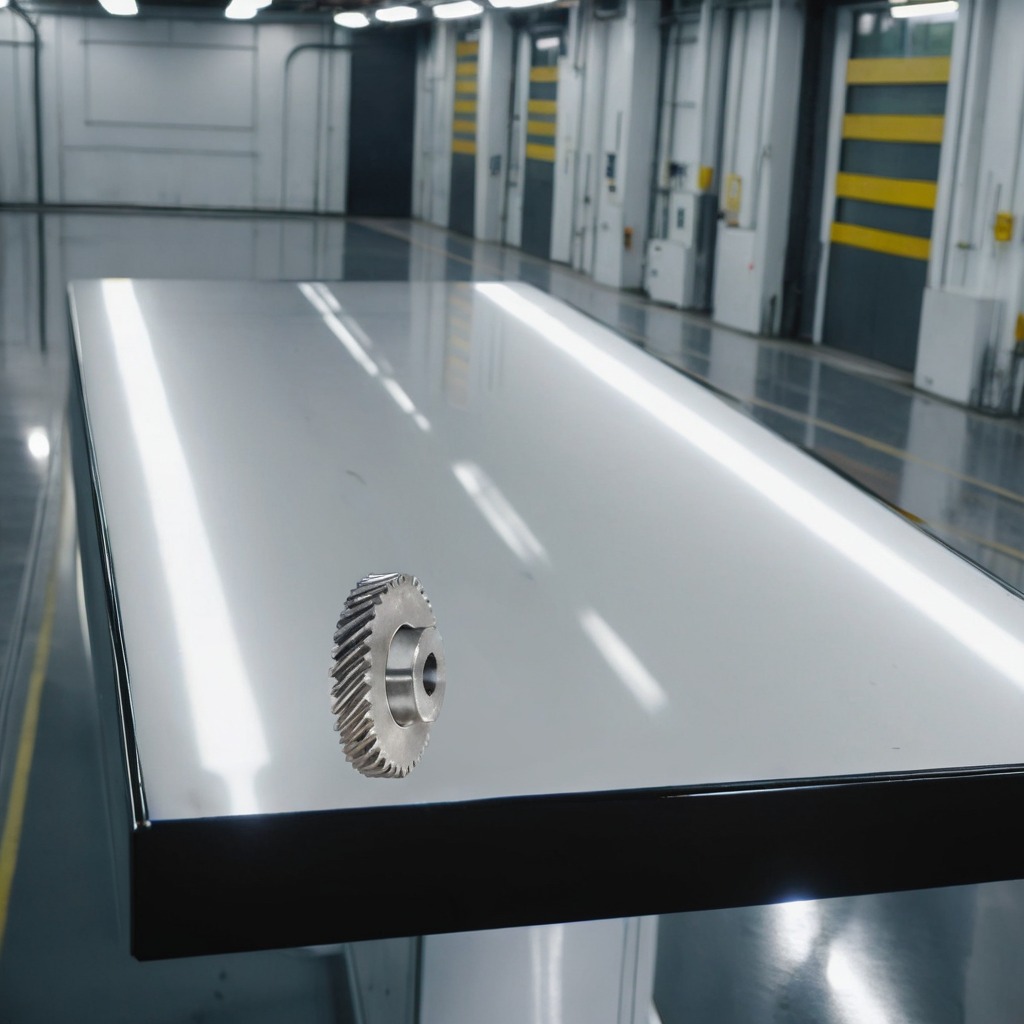
A steel gear with teeth is lying on the high-gloss table in the ship maintenance bay industrial lighting.